Question: I have to create spiral from '#' and '.'. It has to expand according to variable 'n'. Problem is I couldn't create it anyhow I try. My program so far gets Segmentation fault on test. In description image is output for 'n = 7'.
Can anyone please help?

'''
char a[100][100];
int n = 7;
int r,s;
void write(char *a[], int n)
{
int i, j;
for (i=0;i<n;i++)
{
for (j=0; j<n;j++)
a[i][j]=".";
}
}
void right (int length)
{
int k=0;
for (k=0;k<length;k++)
a[r][s+k] = '#';
}
void down(int length)
{
int k=0;
for (k=0;k<length;k++)
a[r][s+k] = '#';
}
void up(int length)
{
int k=0;
for (k=0;k<length;k++)
a[r][s+k] = '#';
}
void left(int length)
{
int k=0;
for (k=0;k<length;k++)
a[r][s+k] = '#';
}
'''
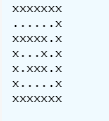
Answer: To answer your question about the segmentation fault:
As I mentioned in the comments, you need to change '"."' from string to a char like so ''.''.
Next is that in your write function, the argument requires the wrong kind of array. You are specifying 'char *a[]' when instead you need 'char a[100][100]'. This worked for me.
Regarding the intended behaviour, it is up to you what you define a spiral to be.